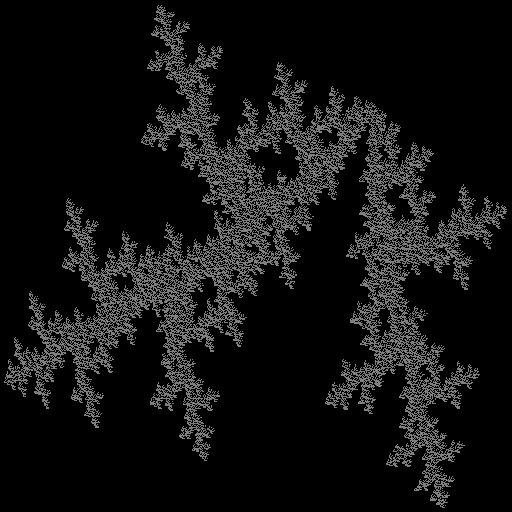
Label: a3